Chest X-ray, PA view. Patient: 58 years old, sex M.
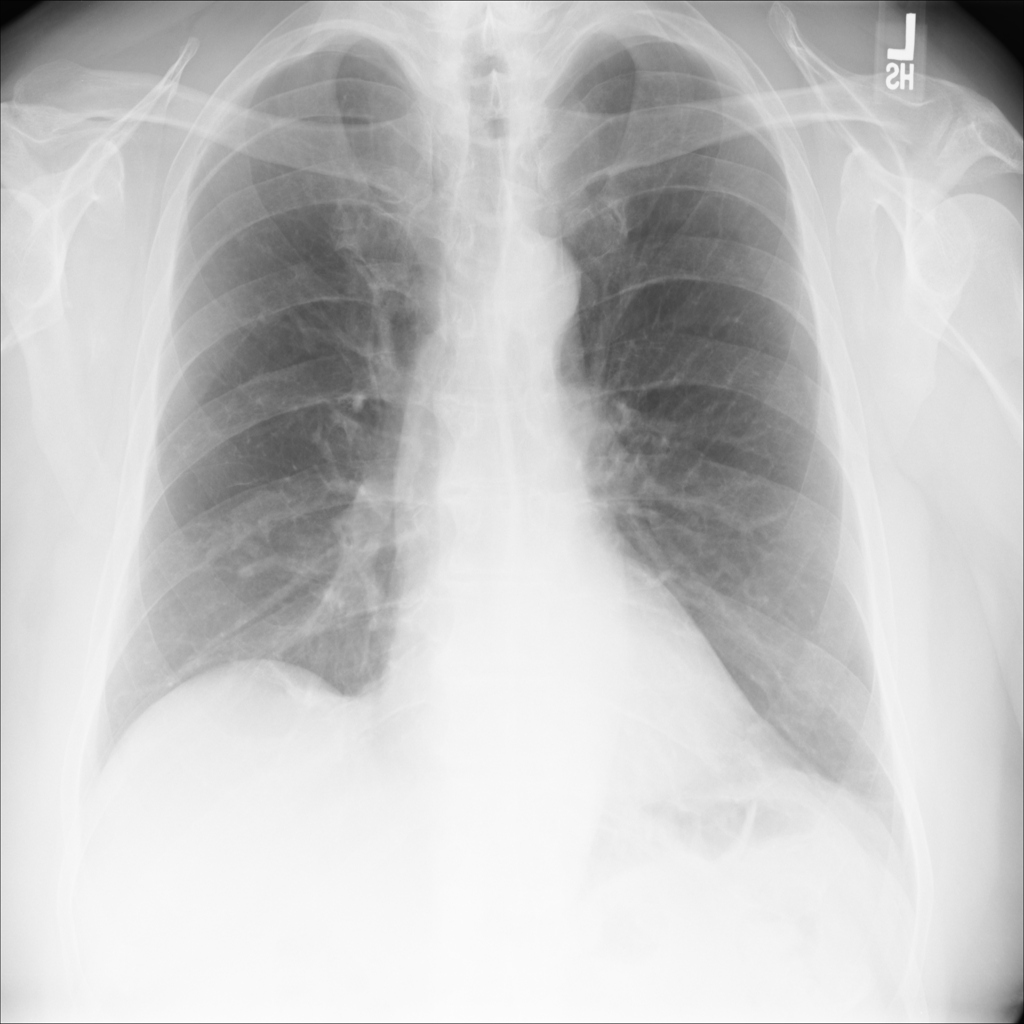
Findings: No Finding